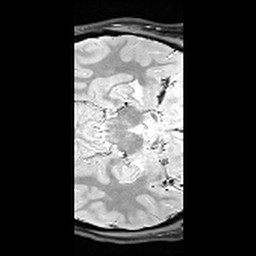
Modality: T1w
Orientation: axial
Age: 24
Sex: female
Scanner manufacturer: siemens
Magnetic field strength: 3 T
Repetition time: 6.5 s
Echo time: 0.016 s